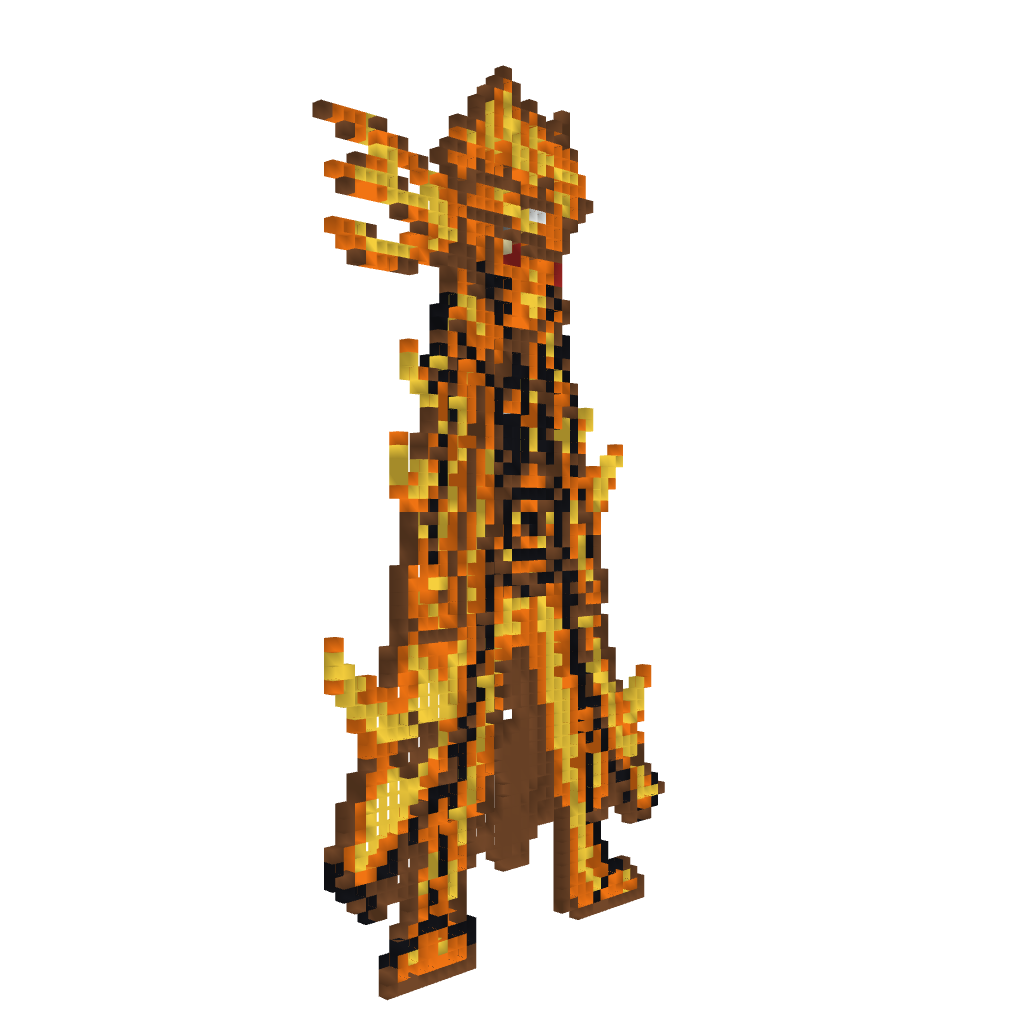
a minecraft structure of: Naruto bijuu